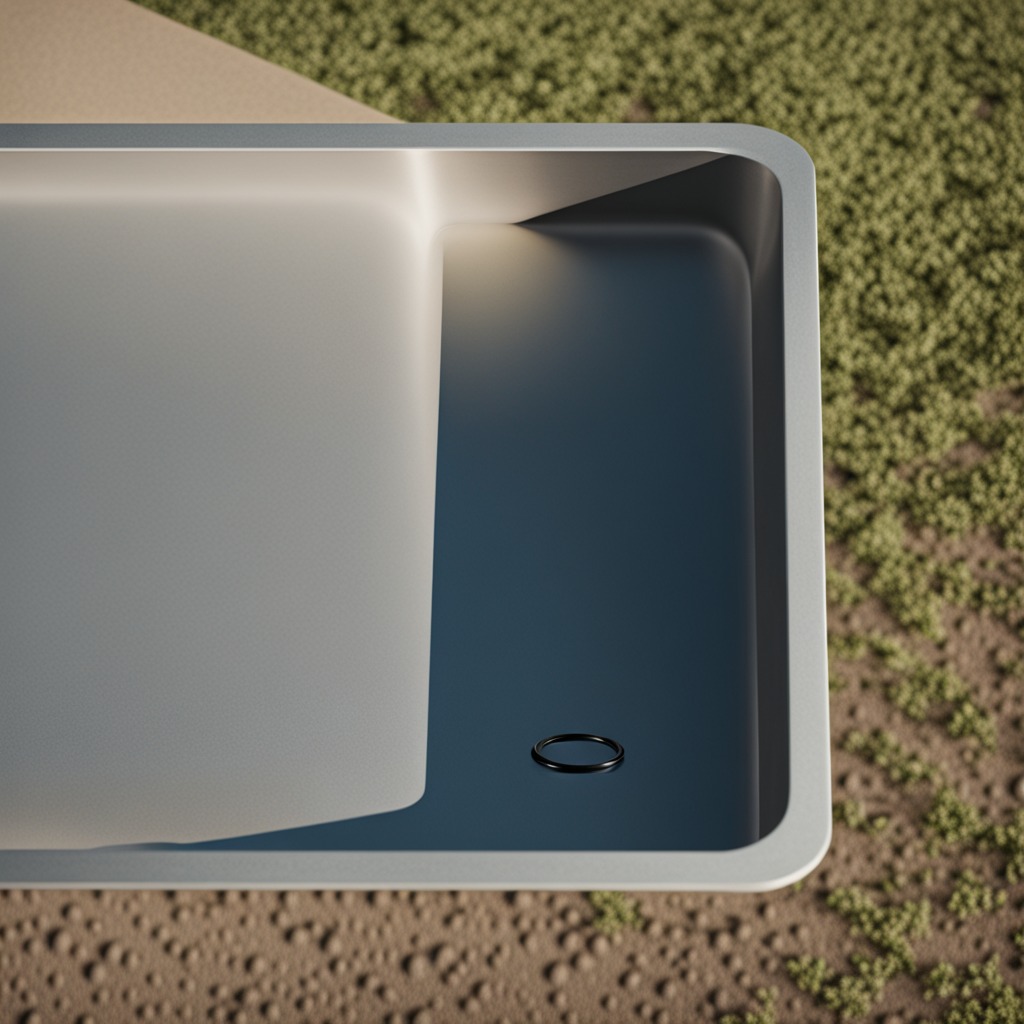
A rubber O-ring lies on a clean utility table in a temporary outdoor tool station afternoon light present textured surface